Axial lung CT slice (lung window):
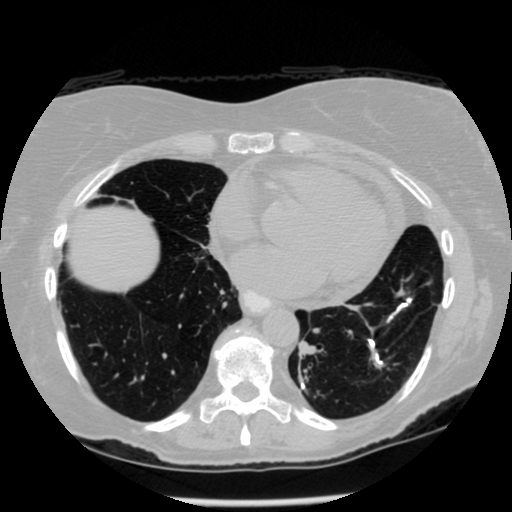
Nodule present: no